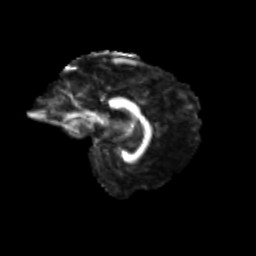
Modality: FA
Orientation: sagittal
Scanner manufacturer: siemens
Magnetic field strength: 3 T
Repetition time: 9.2 s
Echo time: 0.084 s